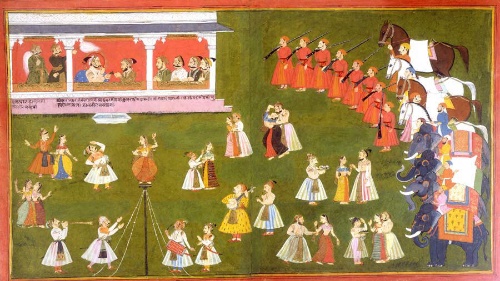
Date: ca. 1705–8
Object type: Painting
Classification: Paintings
Medium: Ink, opaque watercolor, and gold on paper
Culture: India (Rajasthan, Mewar)
Dimensions: 35 3/4 x 20 1/2 in. (90.8 x 52.1 cm)
Department: Asian Art
Credit line: Gift of Mr. and Mrs. Carl Bimel Jr., 1996
Accession year: 1996
Repository: Metropolitan Museum of Art, New York, NY
Tags: Performance|Men|Women|Elephants|Horses|Dancing